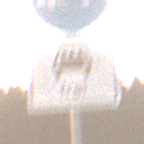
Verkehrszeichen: MehrfachbesetzePersonenkraftwagenFrei
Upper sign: Busssonderstreifen
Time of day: SunriseSunset
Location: Outdoor (Nature)
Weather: Clear
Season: NotSpecified
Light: Natural